Question: I am building a Web Application using TFS API. I would like to fetch the All the range of "Priority" values from the TFS API and populate my asp.net dropdownlist. Similarly. I would like to fetch All the for '"Severity" and "Triage" and populate them into different dropdownlist.
I have an image of what I am talking about below :

Here is the code I have to access TFS Projects so far
Can anyone let me know who I can access all the ITEMS TFS has for Priority, Severity & Triage :
'''
Uri url = new Uri("server location");
NetworkCredential nc = new NetworkCredential(credentials, url);
TfsTeamProjectCollection coll = new TfsTeamProjectCollection(url, nc);
coll.EnsureAuthenticated();
WorkItemStore workItemStore = coll.GetService<WorkItemStore>();
'''
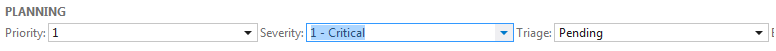
Answer: Something like
'''
workItemStore.FieldDefinitions["Microsoft.VSTS.Common.Priority"].AllowedValues
'''
or
'''
var filters = new FieldFilterList();
filters.Add(new FieldFilter(CoreField.State, "New"));
workItemStore.FieldDefinitions["Microsoft.VSTS.Common.Priority"].FilteredAllowedValues(filters);
'''
should work. Using the first or second example depends if you want admitted values or just those admitted in a specific state; you can set even more complex filters.
Substitute 'Microsoft.VSTS.Common.Priority' with the other fields you are interested in, the Reference names can be found <URL>.